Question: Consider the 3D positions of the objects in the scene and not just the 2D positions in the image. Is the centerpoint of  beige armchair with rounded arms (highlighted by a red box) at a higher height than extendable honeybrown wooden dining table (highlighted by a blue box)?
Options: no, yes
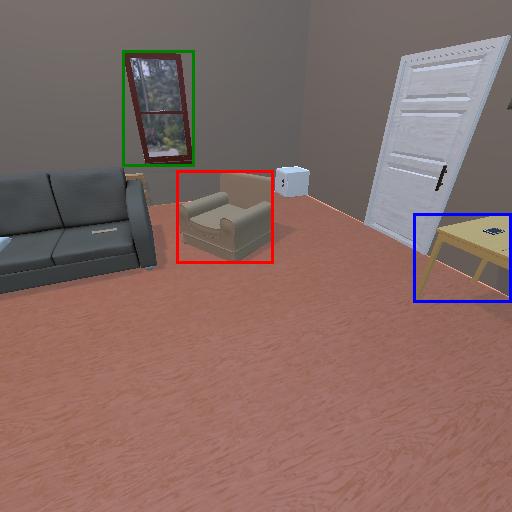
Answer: no